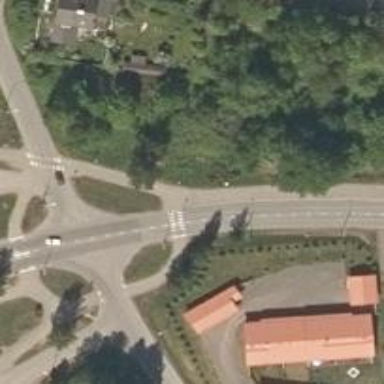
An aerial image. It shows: Asphalt cycleway featuring zebra crossing. The crossing is uncontrolled.